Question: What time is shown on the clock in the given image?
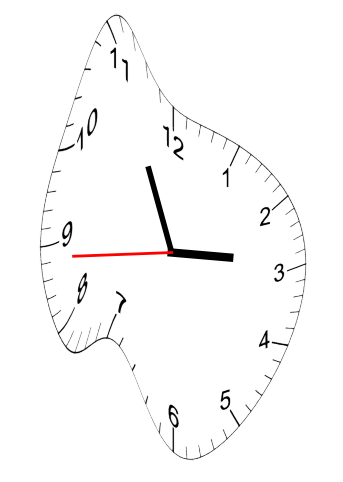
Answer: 02:55:44